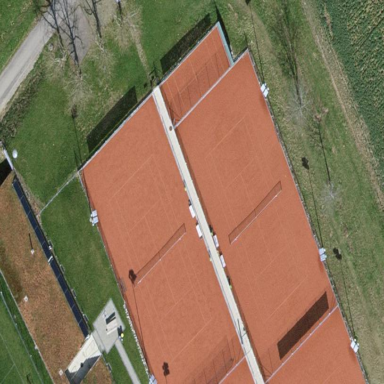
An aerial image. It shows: Clay tennis court pitch.